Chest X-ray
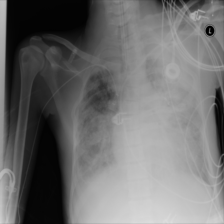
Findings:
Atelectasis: negative
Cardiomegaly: negative
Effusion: negative
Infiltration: positive
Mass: negative
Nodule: negative
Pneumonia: negative
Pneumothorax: negative
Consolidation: negative
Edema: negative
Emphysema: negative
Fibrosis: negative
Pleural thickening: negative
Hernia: negative